Question: I've created a simple app that adds 10 times a string to a ListView every second and displays it. All this is done using a BackgroundWorker and a ProgressBar that shows the adding progress. My question is, since I've heard that pausing a thread is very dangerous and can lead to several problems, how can I replace the Thread.Sleep with let's say a DispatcherTimer?
What if I would add <PHONE> elements to this list and report the progress? Is it better to use Thread.Sleep(1) or something else in this case?
My code is the following:
'''
private BackgroundWorker worker = new BackgroundWorker();
public MainWindow()
{
InitializeComponent();
}
private void btnAggiungi_Click(object sender, RoutedEventArgs e)
{
worker.WorkerReportsProgress = true;
worker.DoWork += worker_DoWork;
worker.ProgressChanged += worker_ProgressChanged;
worker.RunWorkerCompleted += worker_RunWorkerCompleted;
worker.RunWorkerAsync();
}
private void worker_DoWork(object sender, DoWorkEventArgs e)
{
String text = "Lorem ipsum dolor sit amet, consectetur adipiscing elit.";
int min;
int max = 10;
for (min = 1; min <= max; min++)
{
int progressPercentage = Convert.ToInt32((double)min / max * 100);
worker.ReportProgress(progressPercentage, text);
Thread.Sleep(100);
}
}
private void worker_ProgressChanged(object sender, ProgressChangedEventArgs e)
{
pb.Value = e.ProgressPercentage;
lstLoremIpsum.Items.Add(e.UserState.ToString());
}
private void worker_RunWorkerCompleted(object sender, RunWorkerCompletedEventArgs e)
{
lblCompleted.Content = "Done";
}
'''
Screenshot:

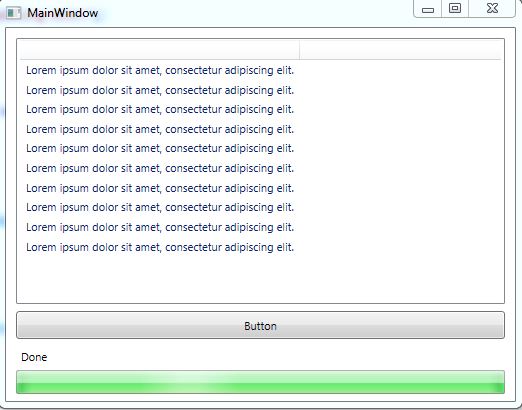
Answer: After some testing:
worker.ReportProgress is meant to report the overall progress of the BackgroundWorker back to the UI thread. This way you can display the progress and inform your users. However, you're using it to actually add strings to an listbox/ listview. You're better off compiling adding the strings (text) in memory (buffer in a list/ array) and then populating listbox/ listview once when the background worker completes. If your GUI still freezes, add the strings per 50, 100 or 200.
And another minor improvement:
'''
private void UpdateProgressbar(int percentage)
{
if (InvokeRequired)
{
this.BeginInvoke(new Action<int>(UpdateProgressbar), new object[] { percentage });
return;
}
pb.Value = percentage;
}
private void worker_ProgressChanged(object sender, ProgressChangedEventArgs e)
{
UpdateProgressbar(e.ProgressPercentage);
}
'''